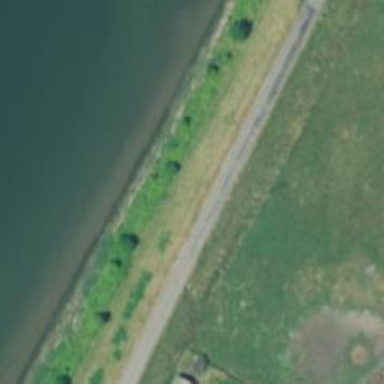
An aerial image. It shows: Tertiary road with asphalt surface and embankment.